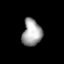
Tissue: prostate
Cell type: T cells
Senescence score: 0.344
Nuclear area (px): 506
Mean DAPI intensity: 162.866